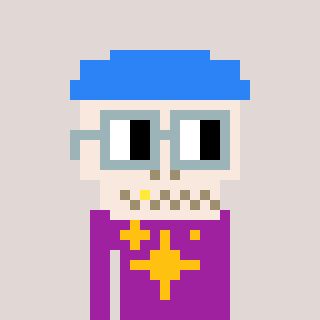
a pixel art character with square dark gray glasses, a skeleton-hat-shaped head and a magenta-colored body on a warm background